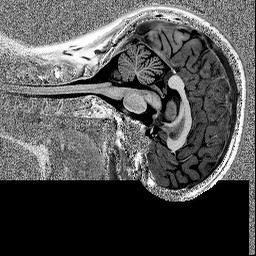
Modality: MP2RAGE
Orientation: sagittal
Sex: female